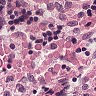
Metastatic tissue present: no